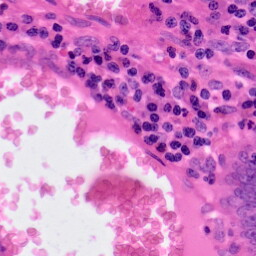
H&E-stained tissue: Colon